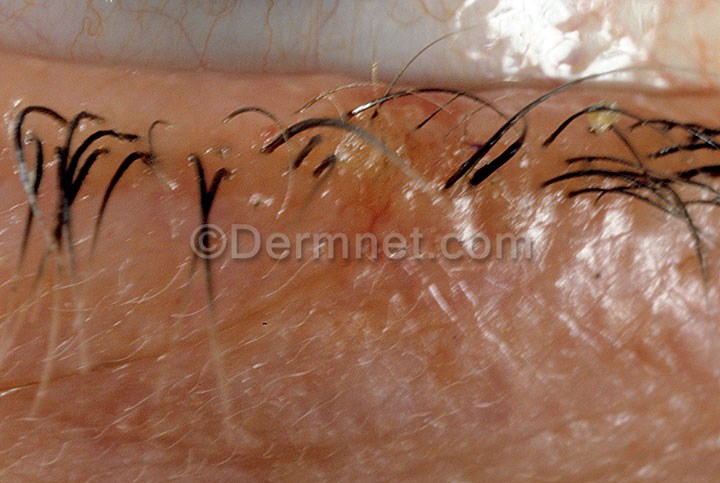
Disease: Actinic Keratosis Basal Cell Carcinoma and other Malignant Lesions